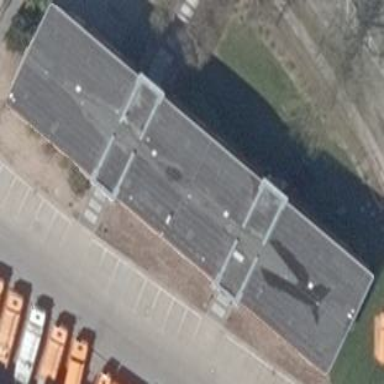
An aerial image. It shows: Commercial building with flat roof made of tar paper.